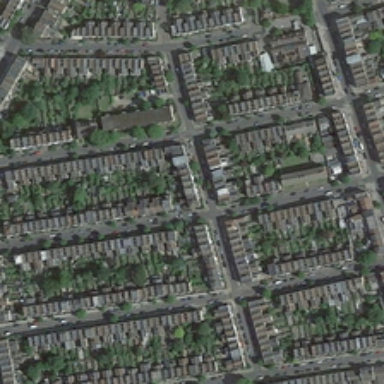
Many buildings and many green trees are in a dense residential area .